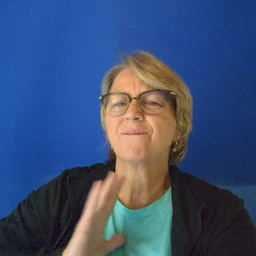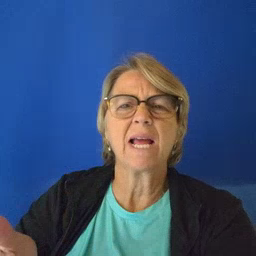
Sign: fine